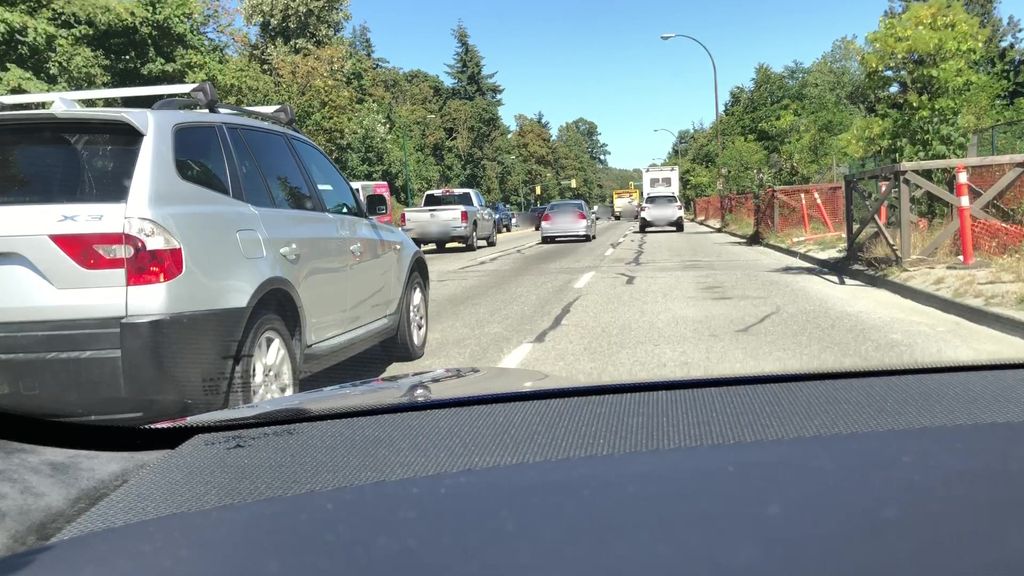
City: vancouver